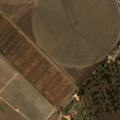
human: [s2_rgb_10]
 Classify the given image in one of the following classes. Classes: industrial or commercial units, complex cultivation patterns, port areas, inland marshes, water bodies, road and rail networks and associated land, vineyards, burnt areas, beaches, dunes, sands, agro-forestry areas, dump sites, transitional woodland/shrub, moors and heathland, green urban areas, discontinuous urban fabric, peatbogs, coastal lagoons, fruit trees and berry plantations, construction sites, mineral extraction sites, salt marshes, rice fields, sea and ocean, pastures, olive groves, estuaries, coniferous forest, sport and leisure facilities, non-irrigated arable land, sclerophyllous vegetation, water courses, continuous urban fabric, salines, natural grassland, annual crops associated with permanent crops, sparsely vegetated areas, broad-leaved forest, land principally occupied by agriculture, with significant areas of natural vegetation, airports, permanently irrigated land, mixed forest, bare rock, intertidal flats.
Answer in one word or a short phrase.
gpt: permanently irrigated land, rice fields, pastures, agro-forestry areas